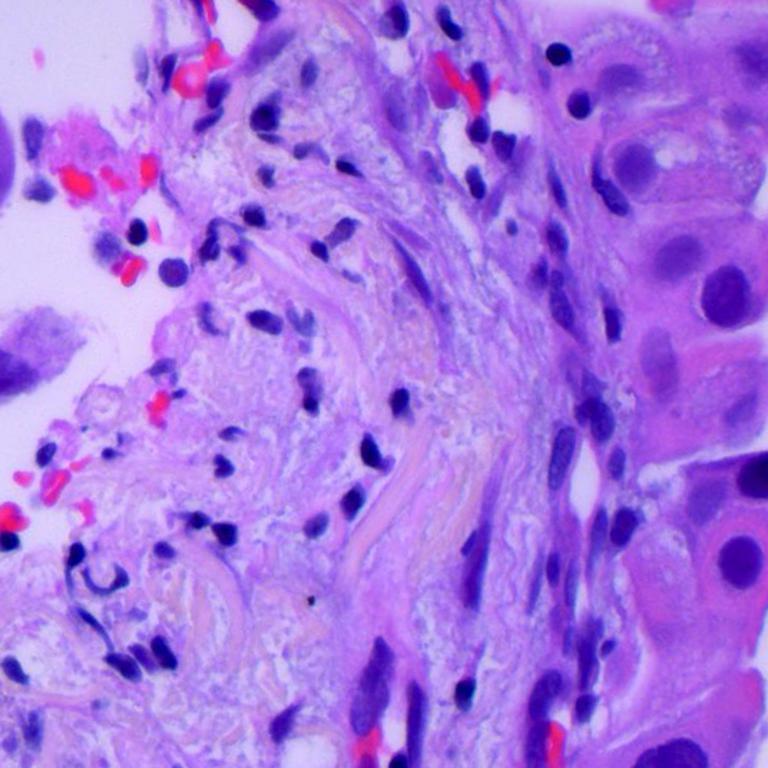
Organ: lung
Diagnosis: adenocarcinomas